Question: What is the reading of this measurement?
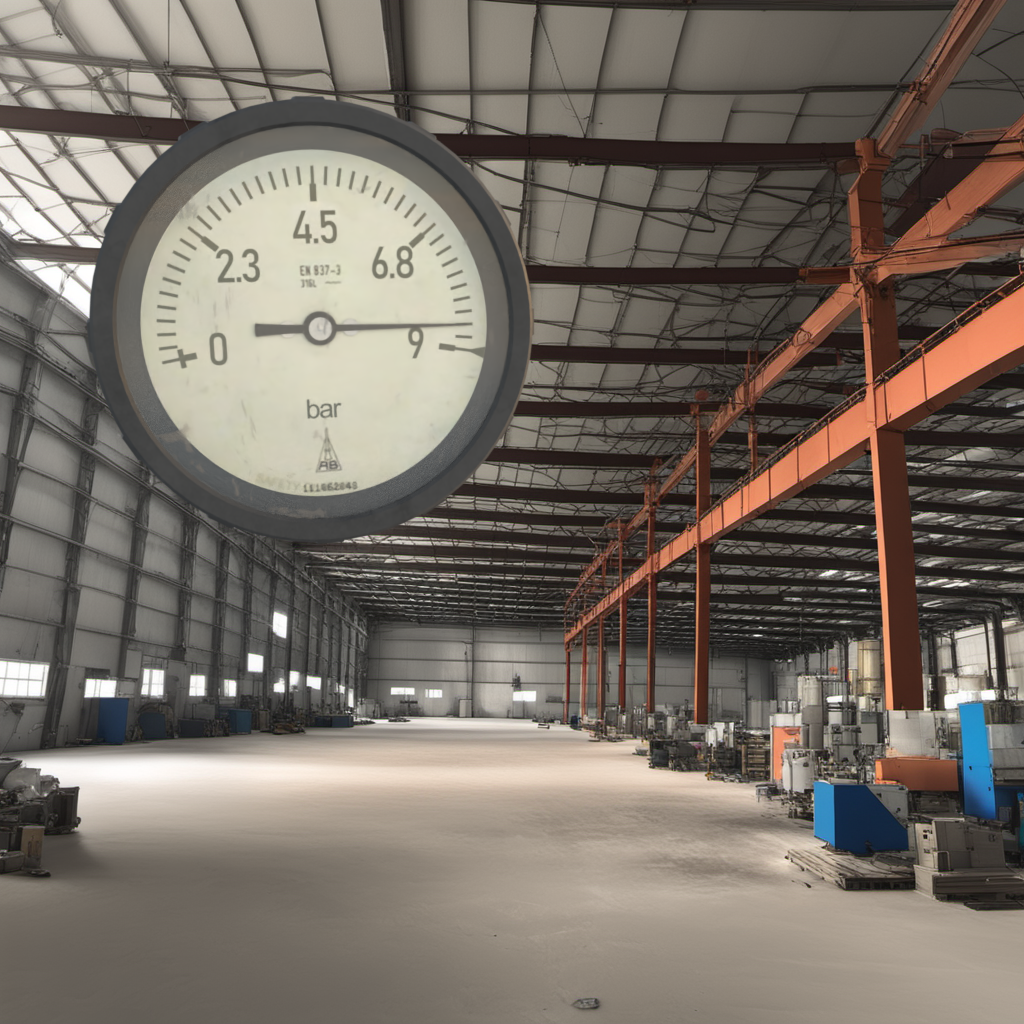
Answer: The result is 8.45
Question: What is the range of the measurement shown in the image?
Answer: The range is from 0 to 9
Question: What is the minimum and maximum reading range of the measurement in the image?
Answer: The minimum value is 0 and the maximum value is 9